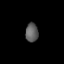
Tissue: lung
Cell type: Epithelial cells
Senescence score: 0.2175
Nuclear area (px): 235
Mean DAPI intensity: 93.332